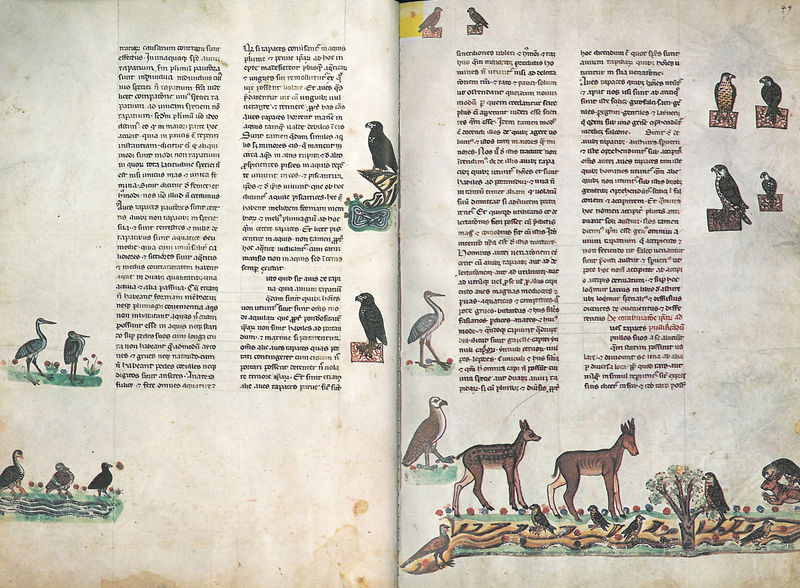
Titel: Falkenbuch Friedrichs des II.; De arte venandi cum avibus
Institution: Rom, Biblioteca Vaticana
Schlagwörter: baum, falke, wasser, tiere, federn, vögel, farbig, schrift, spalten, enten, reiher, jagd, hirsche, rehe, zeilen, handschrift, storch, buchillustration, falken, einschub, falkenbuch, vogelkunde, felke